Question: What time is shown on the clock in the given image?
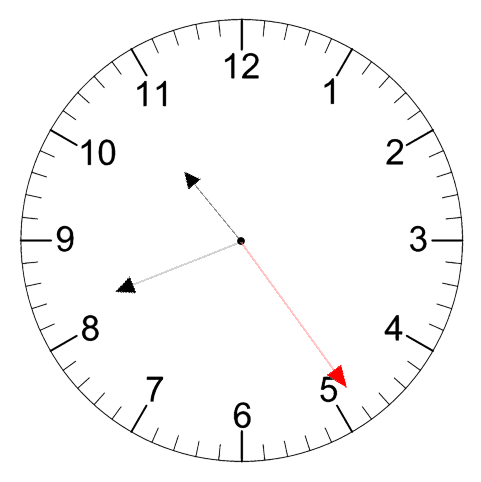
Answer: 10:41:24